Interaction volume radius: 5 \u00c5
Interaction volume height: 25 \u00c5
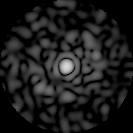
Disorder parameter: 0.8678